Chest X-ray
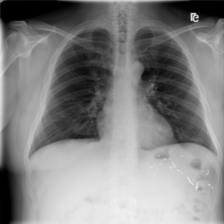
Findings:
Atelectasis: negative
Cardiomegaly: negative
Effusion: negative
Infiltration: positive
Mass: negative
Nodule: negative
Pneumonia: negative
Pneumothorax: negative
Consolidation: negative
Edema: negative
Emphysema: negative
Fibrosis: negative
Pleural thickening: negative
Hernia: negative